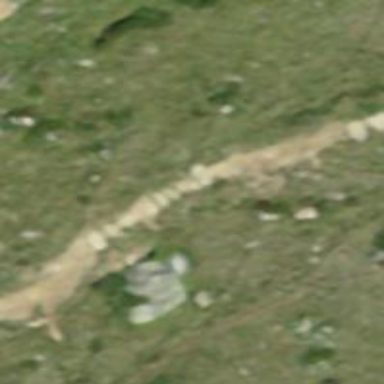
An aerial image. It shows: Rocky path.